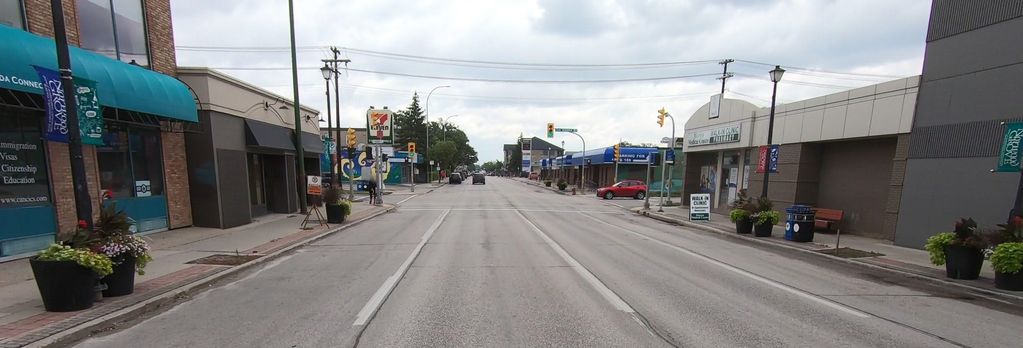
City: winnipeg